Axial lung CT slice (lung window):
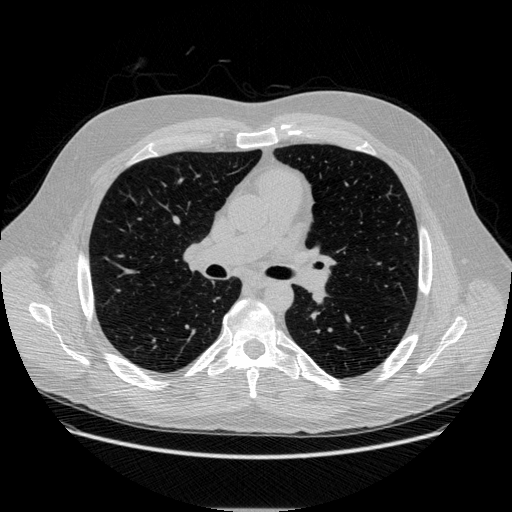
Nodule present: no